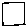
Label: square